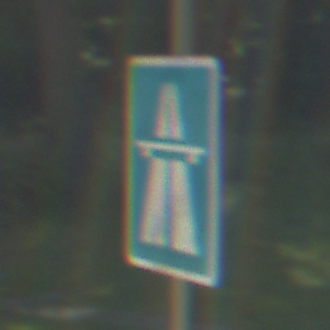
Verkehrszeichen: Autobahn
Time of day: Midday
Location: Outdoor (RoadRail)
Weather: Clear
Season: NotSpecified
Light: Natural